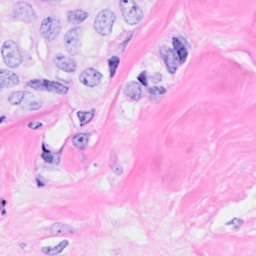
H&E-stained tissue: Breast